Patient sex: M
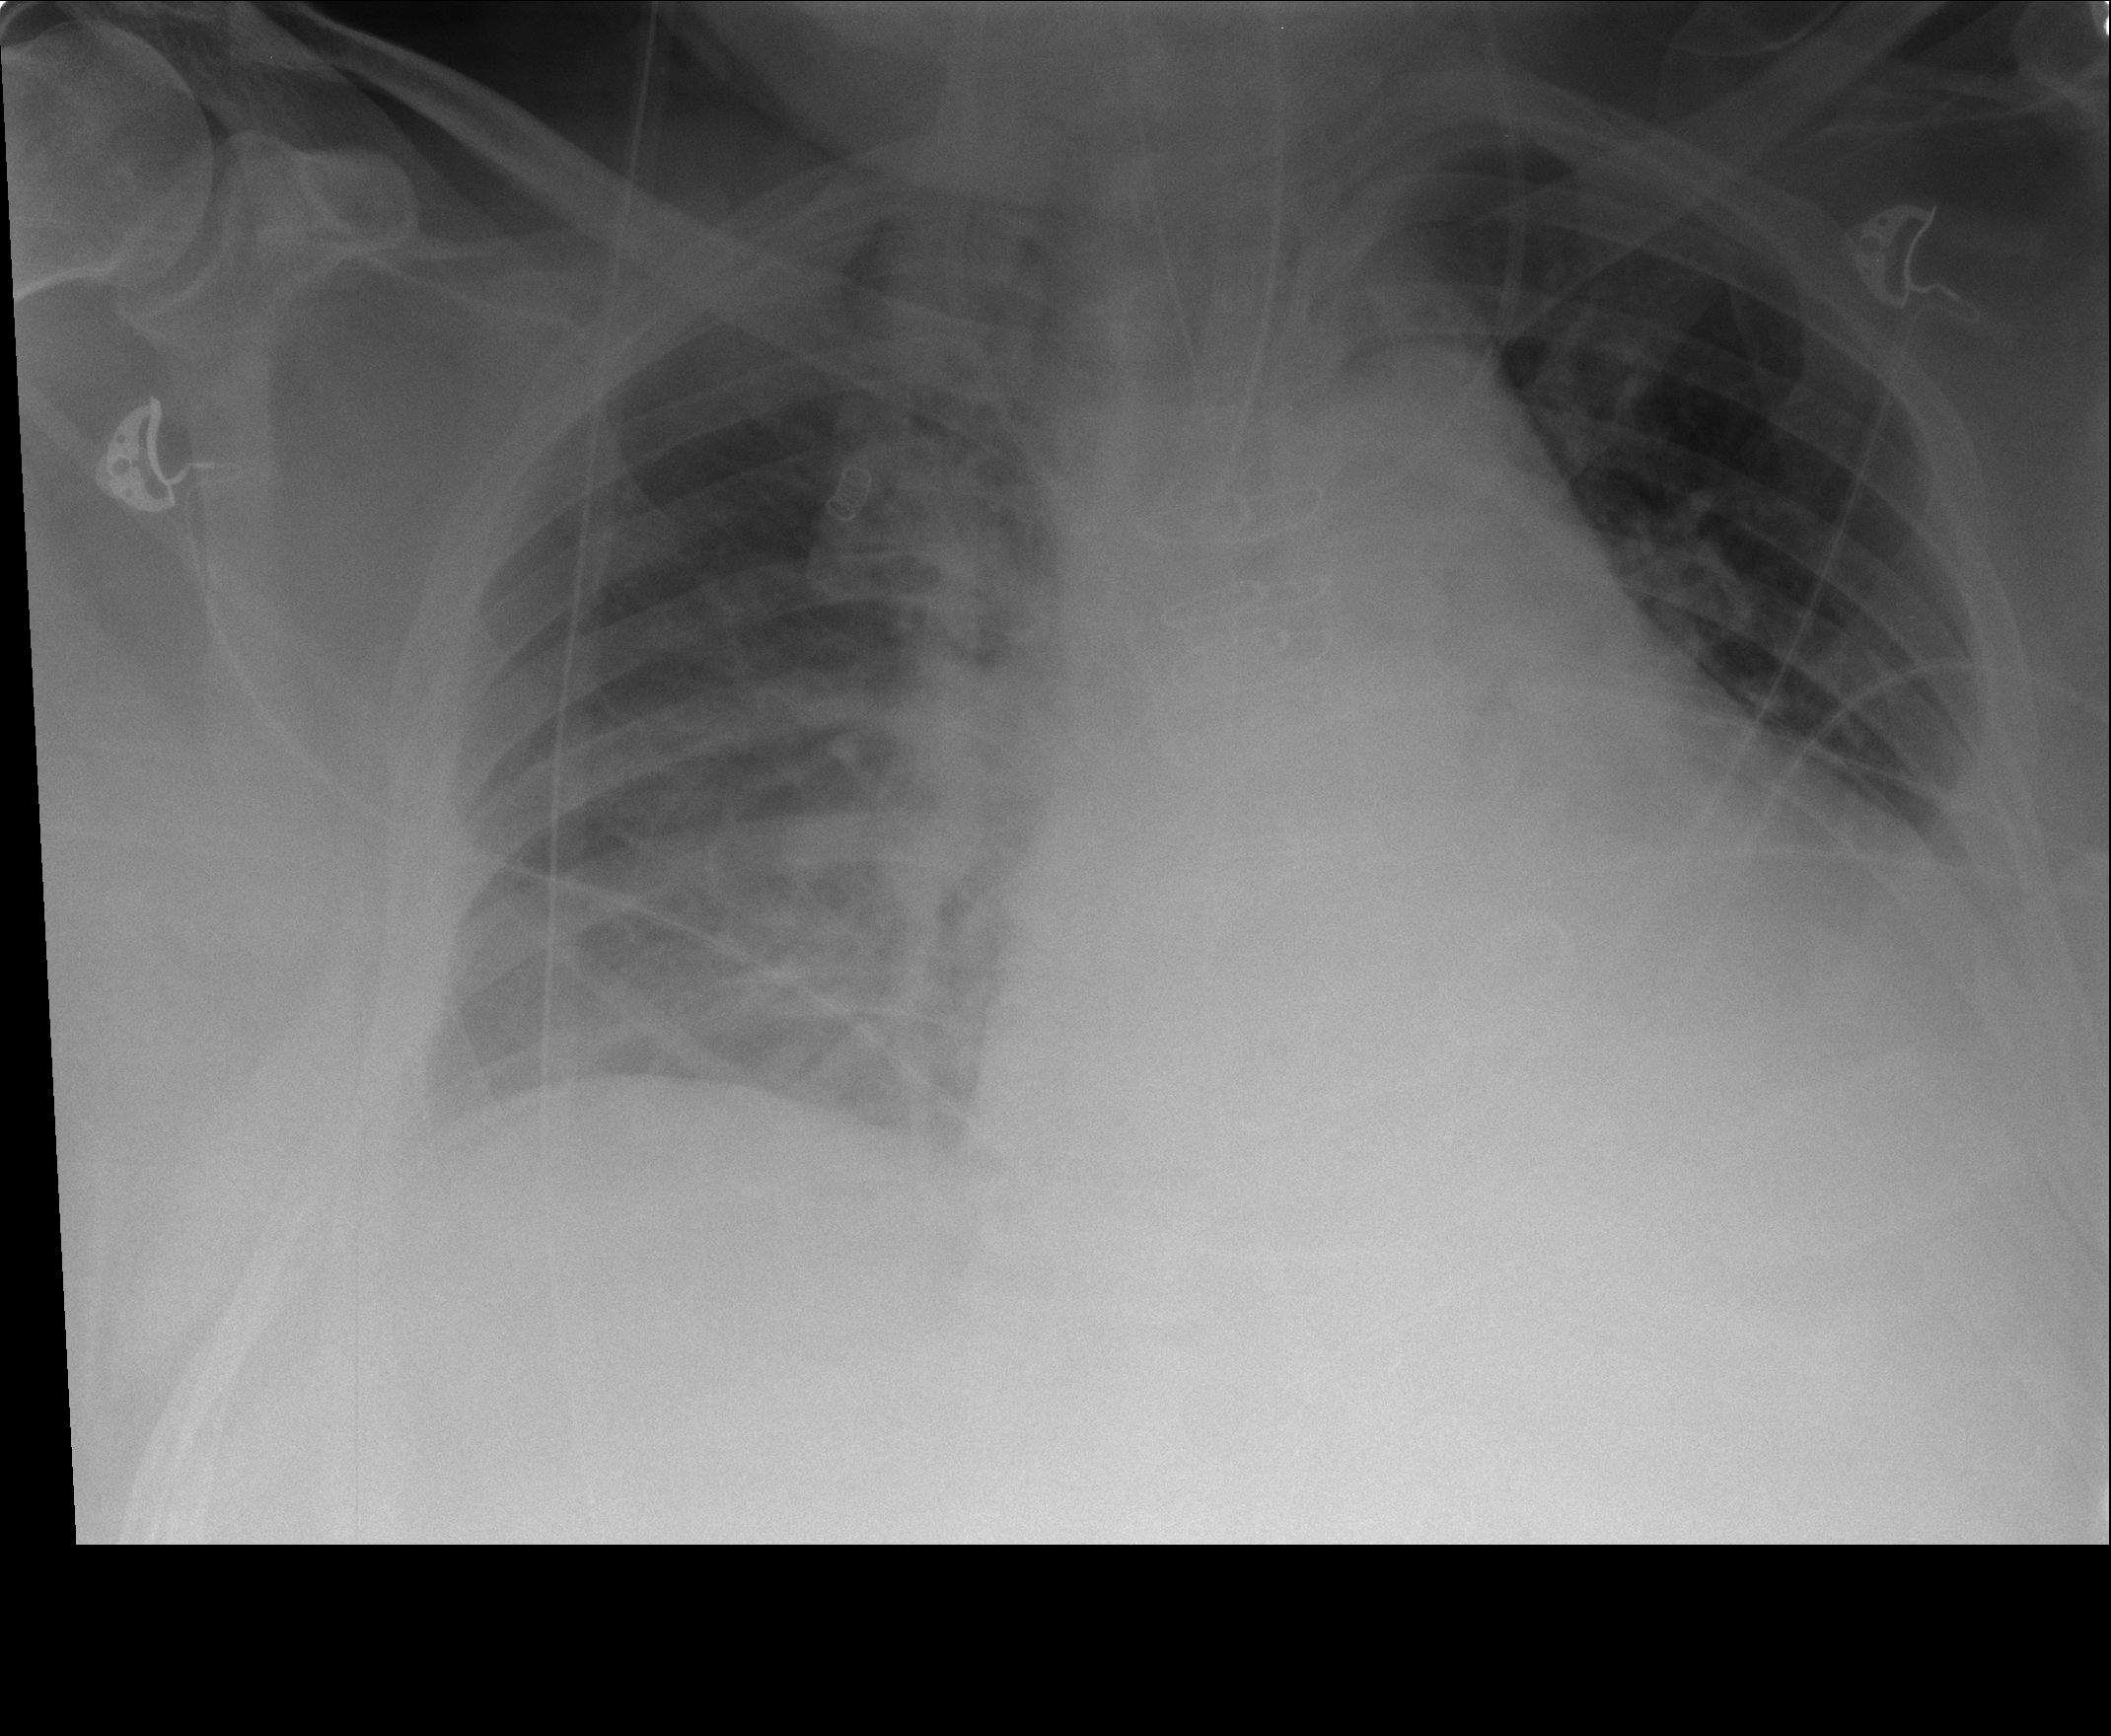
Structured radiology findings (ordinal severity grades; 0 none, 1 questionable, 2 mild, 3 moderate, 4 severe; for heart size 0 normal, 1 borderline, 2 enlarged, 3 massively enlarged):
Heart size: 2
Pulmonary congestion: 2
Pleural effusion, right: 0
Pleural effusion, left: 2
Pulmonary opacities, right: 1
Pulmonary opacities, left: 1
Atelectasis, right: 2
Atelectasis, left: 2